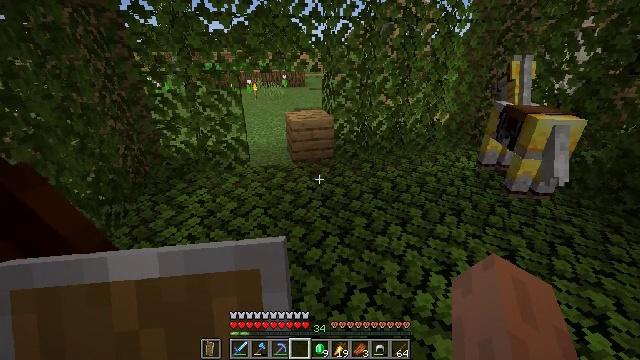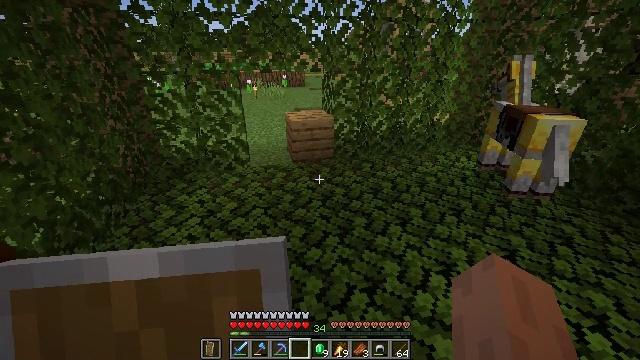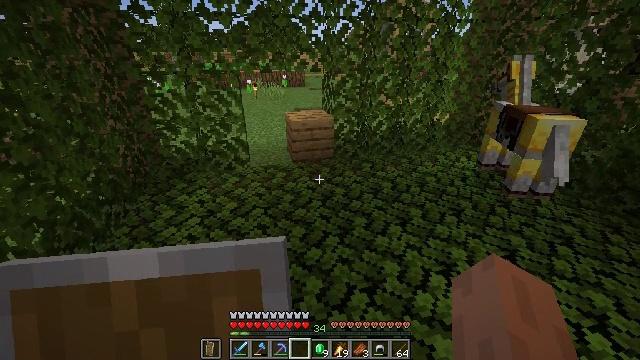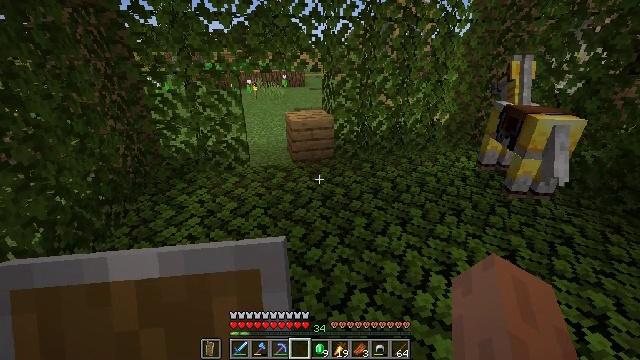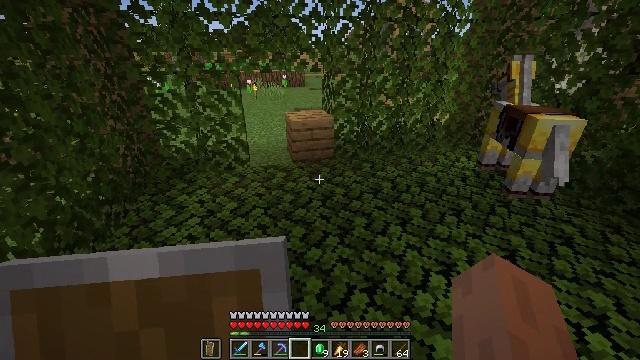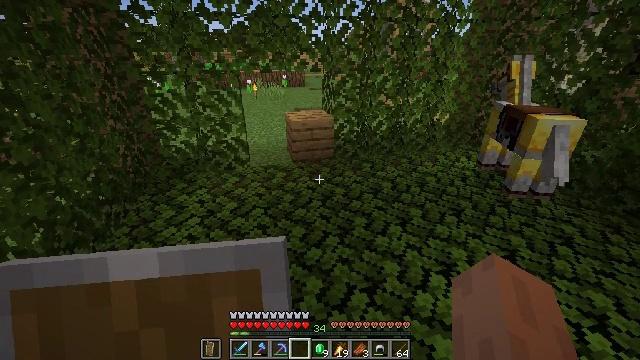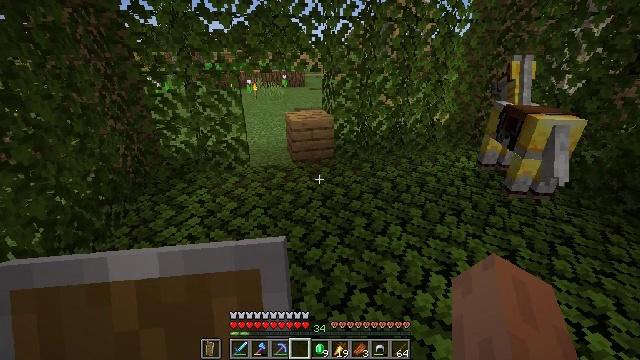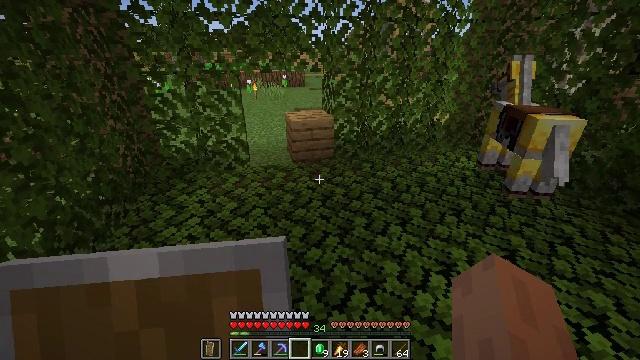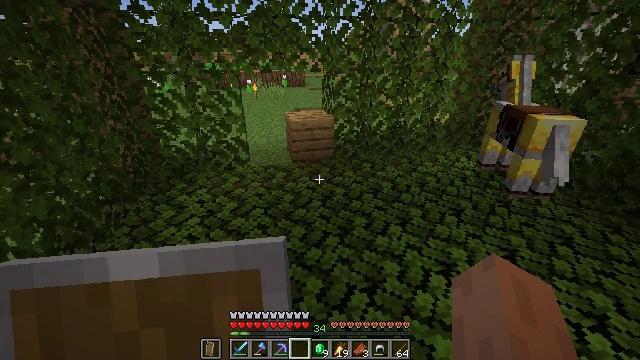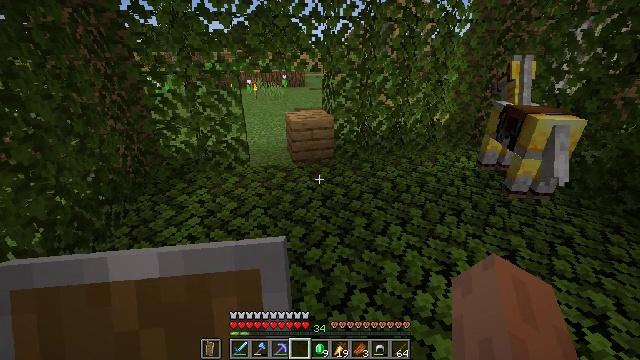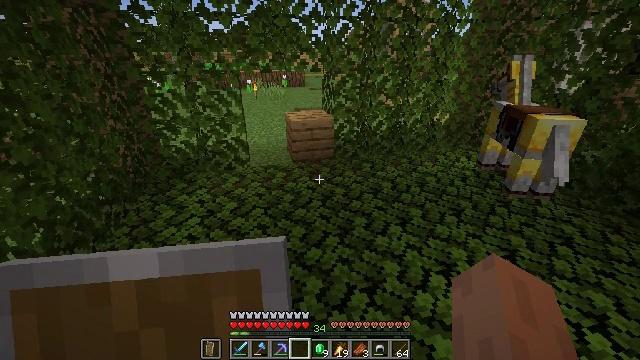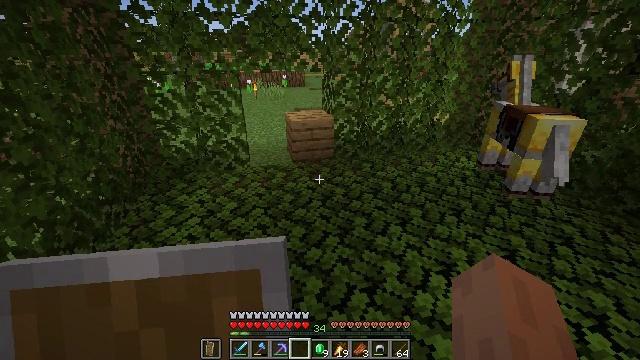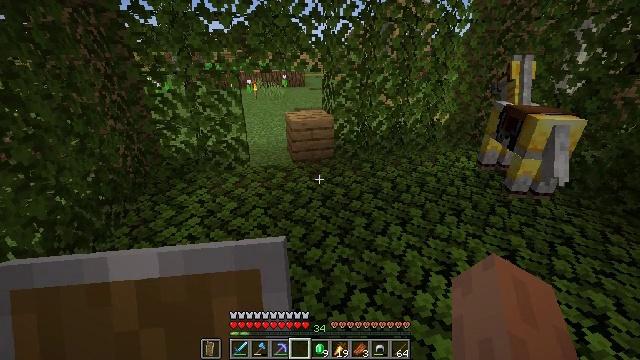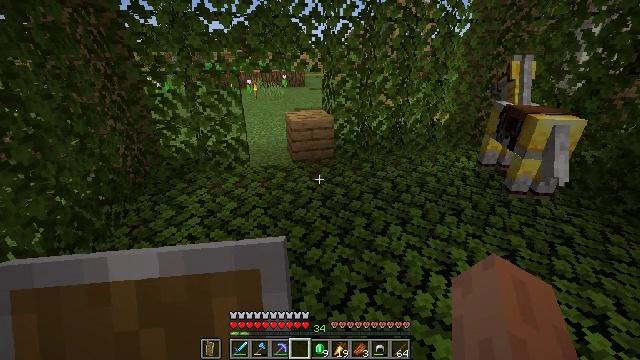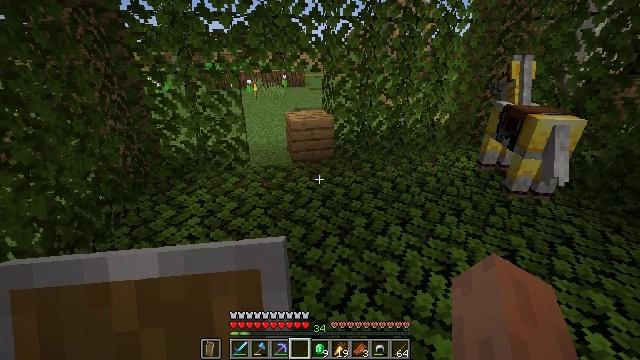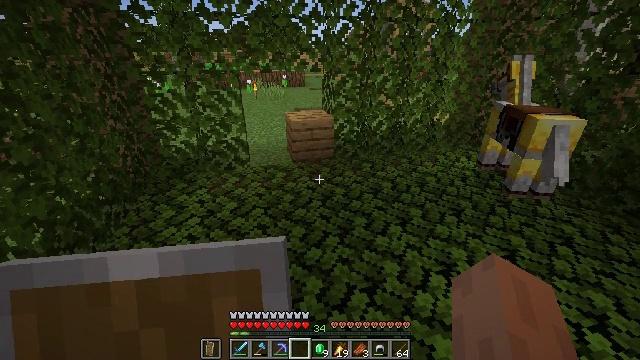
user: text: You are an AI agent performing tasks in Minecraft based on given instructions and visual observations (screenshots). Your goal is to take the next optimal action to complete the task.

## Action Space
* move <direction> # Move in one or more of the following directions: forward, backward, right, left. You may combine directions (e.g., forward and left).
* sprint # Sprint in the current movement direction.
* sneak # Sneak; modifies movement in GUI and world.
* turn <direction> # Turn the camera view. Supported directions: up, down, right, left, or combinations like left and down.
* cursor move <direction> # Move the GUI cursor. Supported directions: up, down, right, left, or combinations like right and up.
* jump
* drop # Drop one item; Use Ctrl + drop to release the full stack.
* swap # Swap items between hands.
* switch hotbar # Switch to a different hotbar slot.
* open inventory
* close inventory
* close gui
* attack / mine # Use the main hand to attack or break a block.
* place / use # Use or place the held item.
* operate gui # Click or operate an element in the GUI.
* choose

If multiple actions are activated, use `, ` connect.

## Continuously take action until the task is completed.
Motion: motion action
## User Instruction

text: Break oak leaves from the trees.
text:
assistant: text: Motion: move forward, close inventory
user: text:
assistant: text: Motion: move forward, jump, close inventory
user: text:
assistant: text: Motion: move forward, jump, close inventory
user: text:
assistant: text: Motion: move forward and move left, jump, close inventory
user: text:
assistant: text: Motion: move forward and move left, jump, close inventory
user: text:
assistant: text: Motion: move forward and move left, jump, close inventory
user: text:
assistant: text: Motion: move forward and move left, jump, close inventory
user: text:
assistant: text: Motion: move forward and move left
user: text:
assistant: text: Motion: move forward and move left
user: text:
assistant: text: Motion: move forward and move left
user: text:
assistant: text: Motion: move forward
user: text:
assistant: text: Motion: move forward
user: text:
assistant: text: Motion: move forward
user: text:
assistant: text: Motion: move forward
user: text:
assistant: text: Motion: move forward
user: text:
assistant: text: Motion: move forward
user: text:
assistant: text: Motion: move forward
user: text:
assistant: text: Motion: move forward
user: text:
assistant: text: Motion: move forward
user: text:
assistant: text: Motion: move forward
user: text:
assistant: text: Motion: move forward
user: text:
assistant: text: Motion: move forward
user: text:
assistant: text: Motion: move forward
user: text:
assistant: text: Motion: move forward
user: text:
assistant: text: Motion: move forward
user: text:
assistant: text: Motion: move forward
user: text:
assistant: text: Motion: move forward
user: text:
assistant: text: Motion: move forward
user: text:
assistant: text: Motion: move forward
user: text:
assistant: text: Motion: move forward